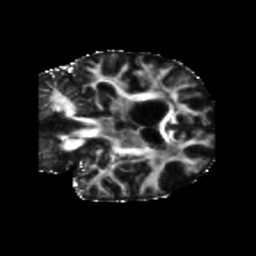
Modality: FA
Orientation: coronal
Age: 75
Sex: female
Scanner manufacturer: siemens
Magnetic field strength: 3 T
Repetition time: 5.25 s
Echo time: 0.08 s